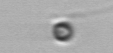
Label: flagellate